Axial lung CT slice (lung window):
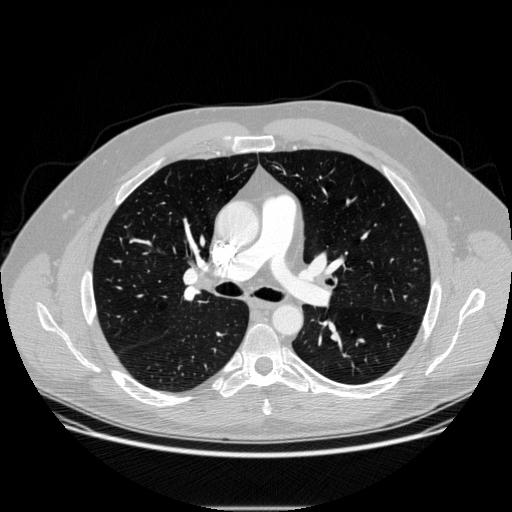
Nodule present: no